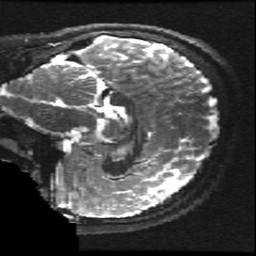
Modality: T2w
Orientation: sagittal
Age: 14
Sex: male
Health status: ill
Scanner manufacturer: ge
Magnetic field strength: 3 T
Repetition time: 7.5 s
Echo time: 0.1015 s